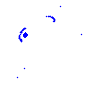
Particle: electron